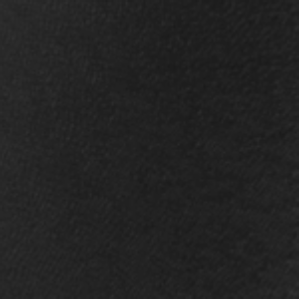
Label: frost